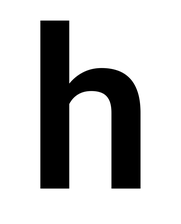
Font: Roboto_SemiBold